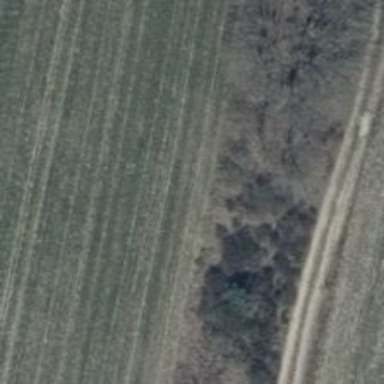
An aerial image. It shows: Row of deciduous broadleaved trees.